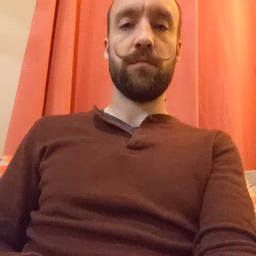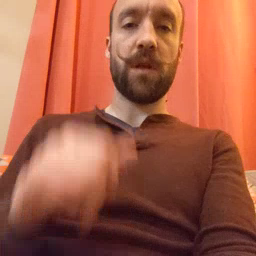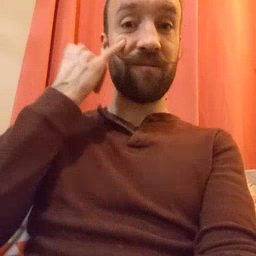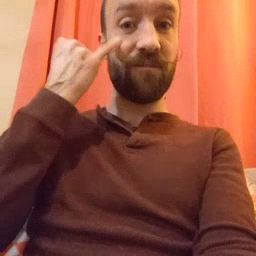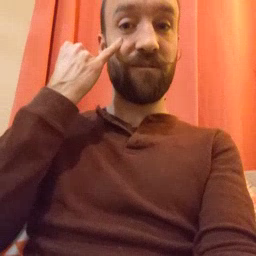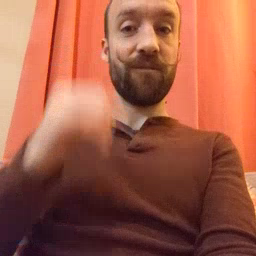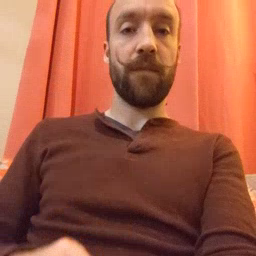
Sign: if